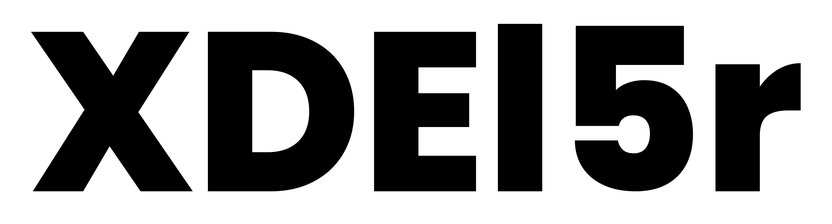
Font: Poppins-ExtraBold